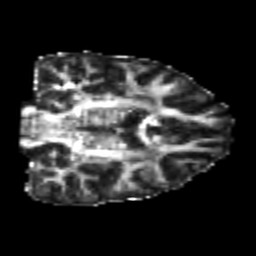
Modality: FA
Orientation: coronal
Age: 21
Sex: female
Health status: healthy
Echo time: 0.074 s